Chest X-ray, AP view. Patient: 27 years old, sex F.
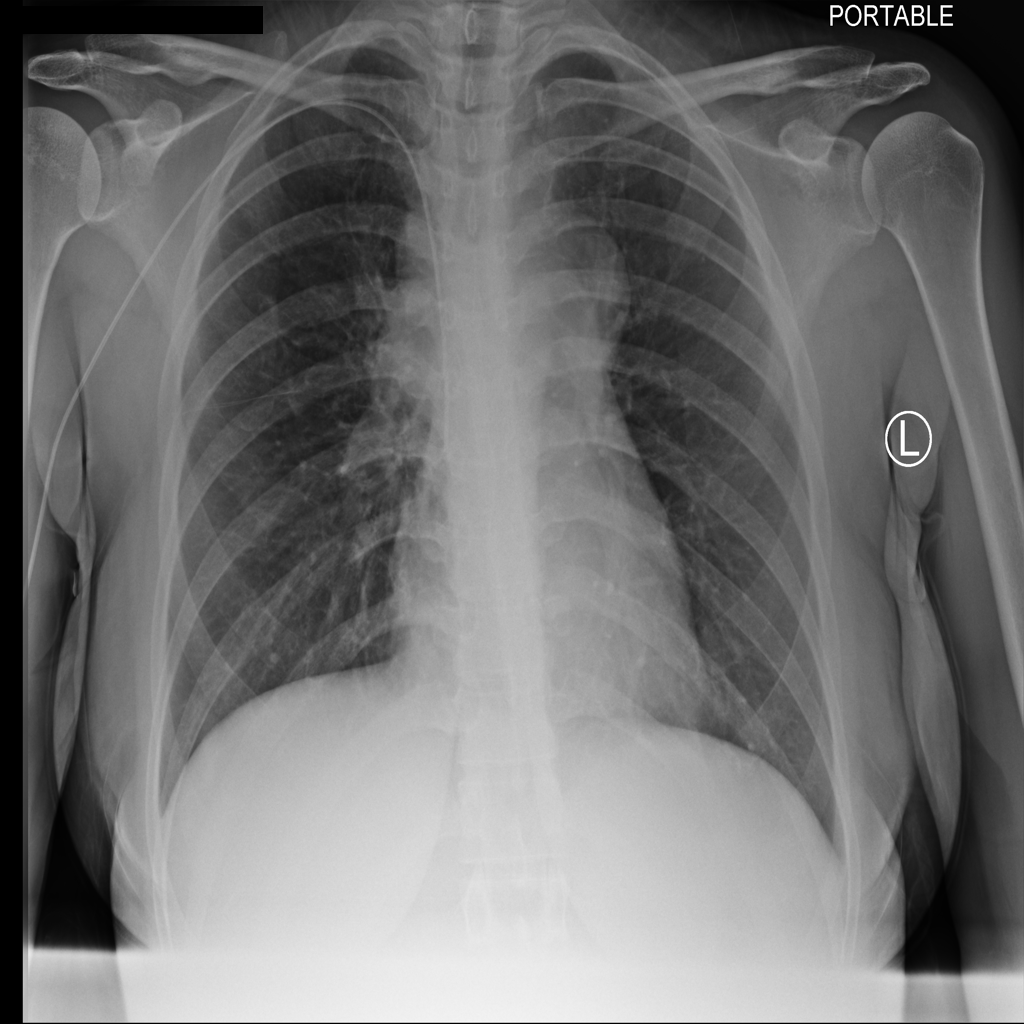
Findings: Mass, Pleural_Thickening